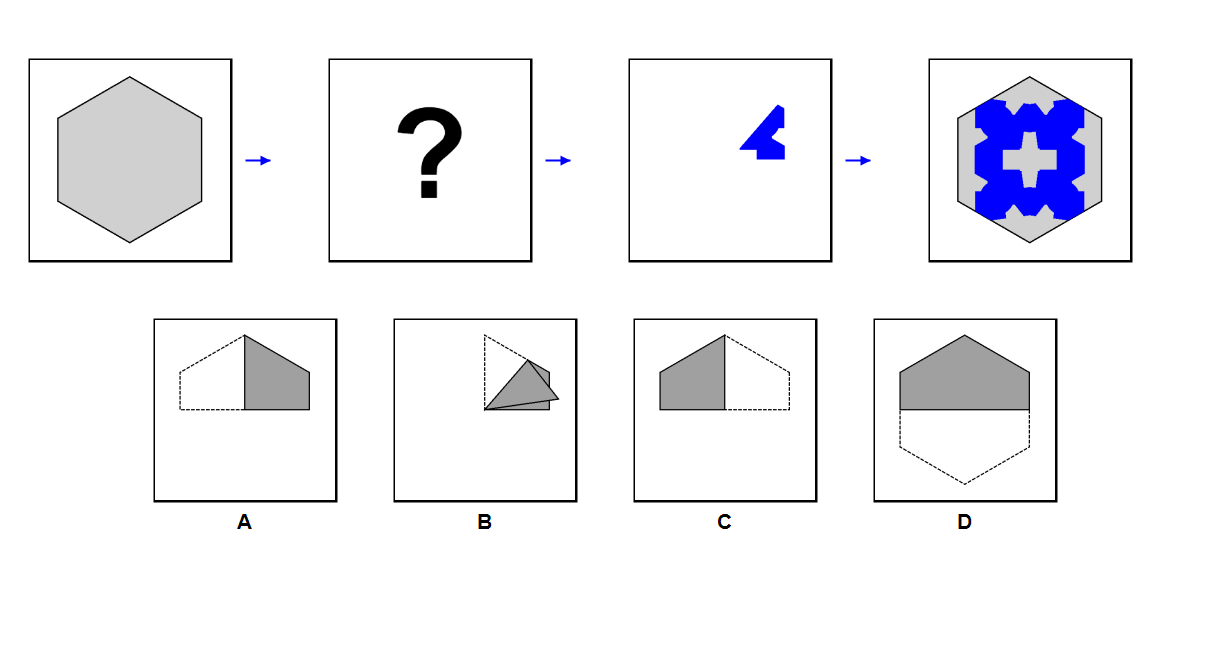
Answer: C